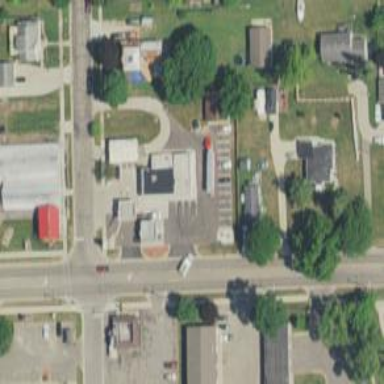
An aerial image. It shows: Convenience shop.